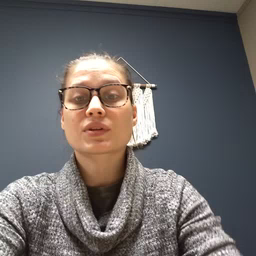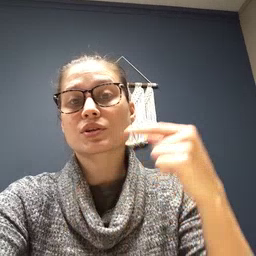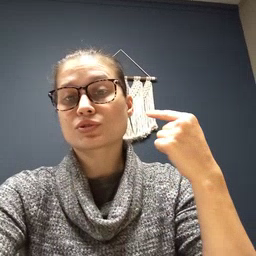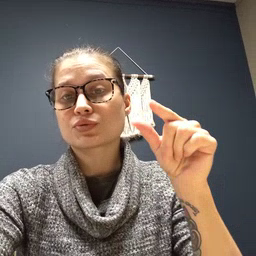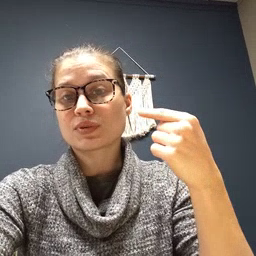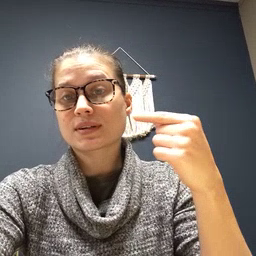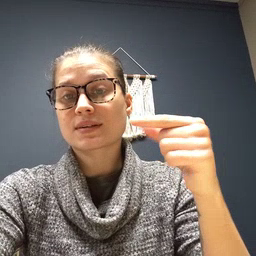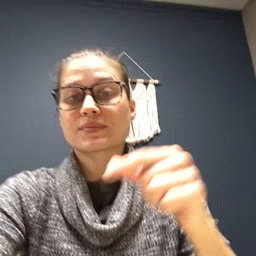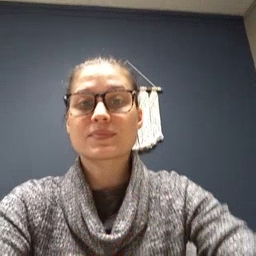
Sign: green